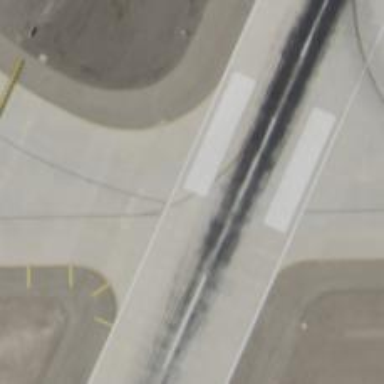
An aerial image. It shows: Image of taxiway at airport.